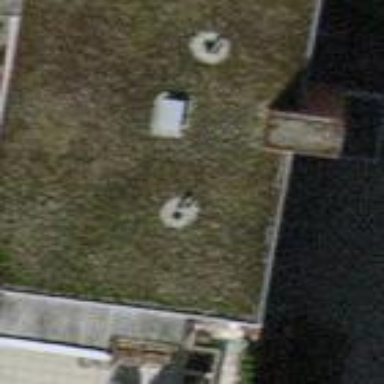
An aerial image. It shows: Apartment building with flat roof.